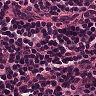
Metastatic tissue present: no